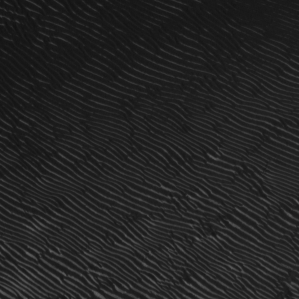
Label: frost